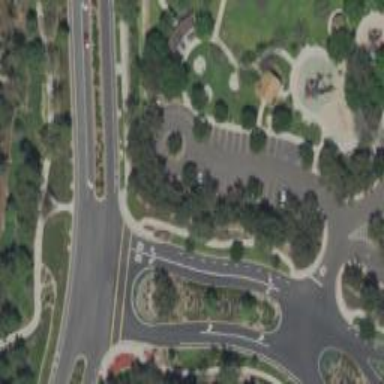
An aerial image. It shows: Turning loop on the road.